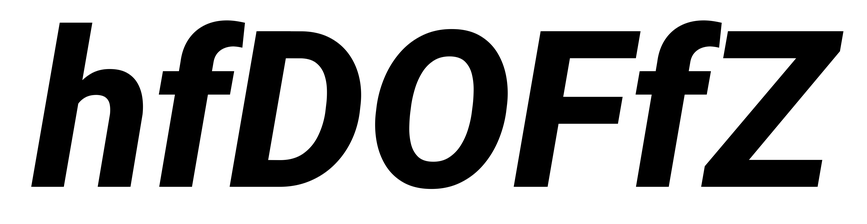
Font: Roboto-Italic_ExtraBold_Italic